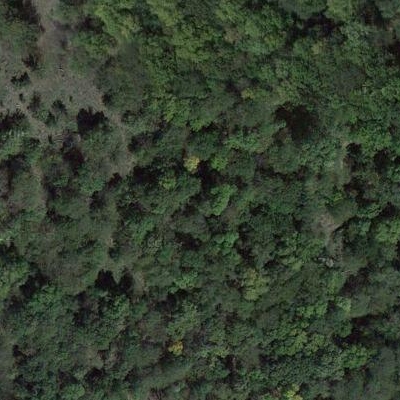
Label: Forest